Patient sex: F
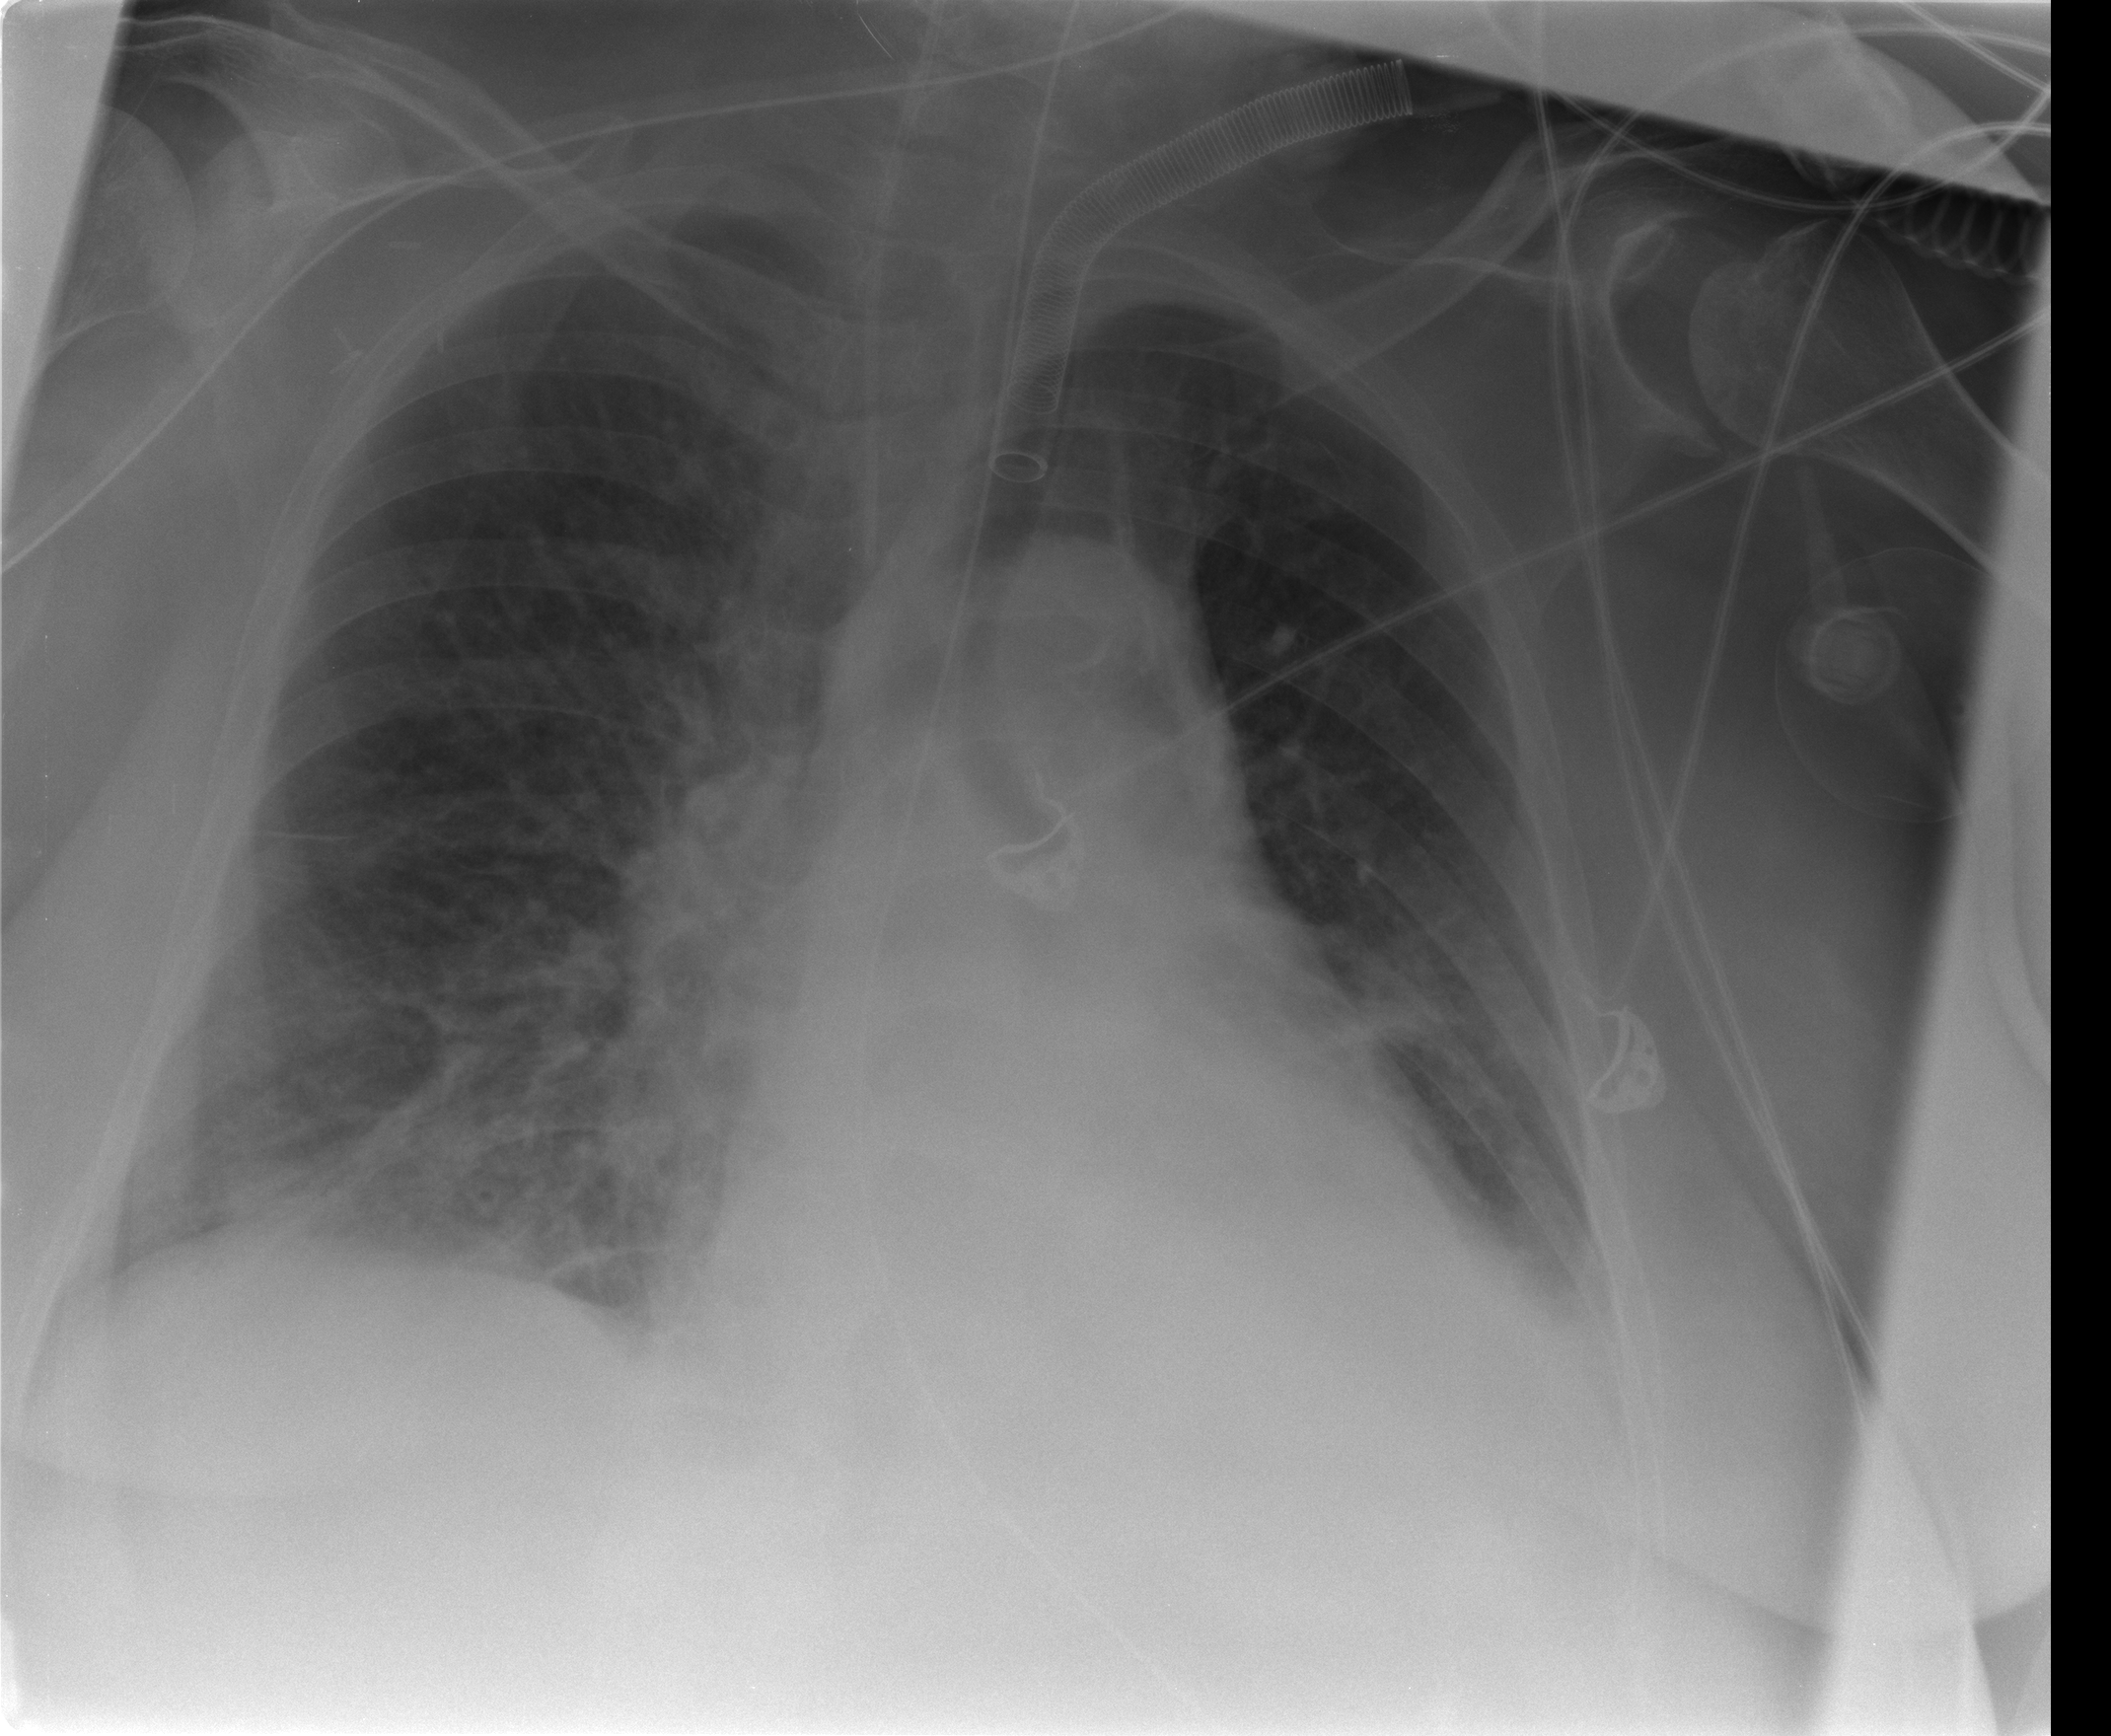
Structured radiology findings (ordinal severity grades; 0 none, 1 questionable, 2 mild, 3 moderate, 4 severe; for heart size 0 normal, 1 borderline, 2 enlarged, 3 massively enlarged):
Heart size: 2
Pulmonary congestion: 2
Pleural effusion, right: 0
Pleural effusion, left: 1
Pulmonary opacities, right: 2
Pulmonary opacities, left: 1
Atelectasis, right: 2
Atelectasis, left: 2